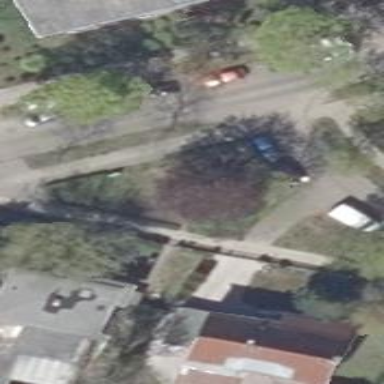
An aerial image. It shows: Avenue lined with broadleaved deciduous trees.